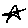
Label: star